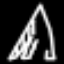
Label: The Eiffel Tower